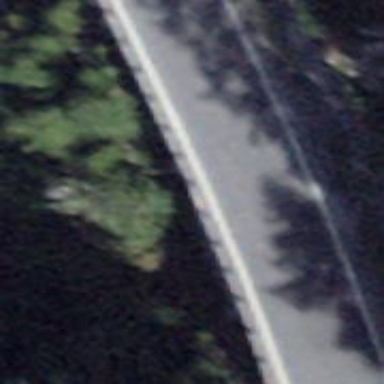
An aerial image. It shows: Guard rail as barrier.